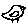
Label: bird